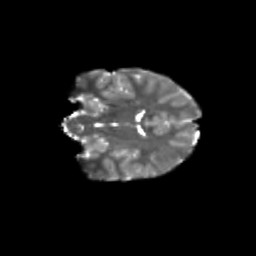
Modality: T2w
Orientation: coronal
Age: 10
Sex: male
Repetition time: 9.5 s
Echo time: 0.089 s